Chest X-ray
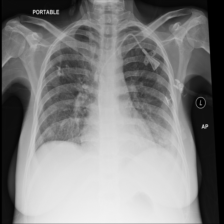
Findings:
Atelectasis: negative
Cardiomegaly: negative
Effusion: negative
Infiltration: negative
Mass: negative
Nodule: negative
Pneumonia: negative
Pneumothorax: negative
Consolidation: negative
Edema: negative
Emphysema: negative
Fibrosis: negative
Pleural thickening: negative
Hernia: negative